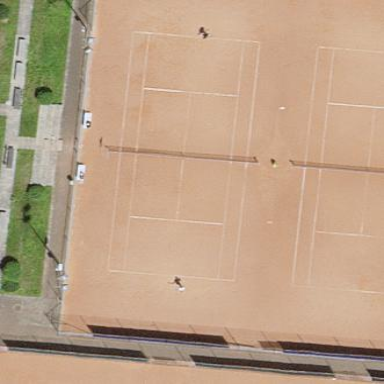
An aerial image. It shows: Clay tennis court on pitch.